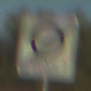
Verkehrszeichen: EndeUmweltzone
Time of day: SunriseSunset
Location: Outdoor (RoadRail)
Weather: Clear
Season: NotSpecified
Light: Natural